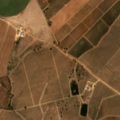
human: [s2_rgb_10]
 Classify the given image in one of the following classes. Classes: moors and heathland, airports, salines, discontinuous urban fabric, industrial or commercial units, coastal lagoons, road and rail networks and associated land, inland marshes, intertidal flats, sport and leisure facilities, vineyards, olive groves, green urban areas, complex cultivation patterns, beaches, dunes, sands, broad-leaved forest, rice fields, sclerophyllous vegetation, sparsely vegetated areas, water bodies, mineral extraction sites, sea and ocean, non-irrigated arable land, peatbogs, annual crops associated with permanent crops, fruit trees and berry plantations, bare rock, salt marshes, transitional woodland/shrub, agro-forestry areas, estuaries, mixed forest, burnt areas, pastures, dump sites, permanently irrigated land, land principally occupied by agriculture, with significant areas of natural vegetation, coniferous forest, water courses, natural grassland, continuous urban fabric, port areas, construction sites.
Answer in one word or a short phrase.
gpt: non-irrigated arable land, permanently irrigated land, vineyards, olive groves